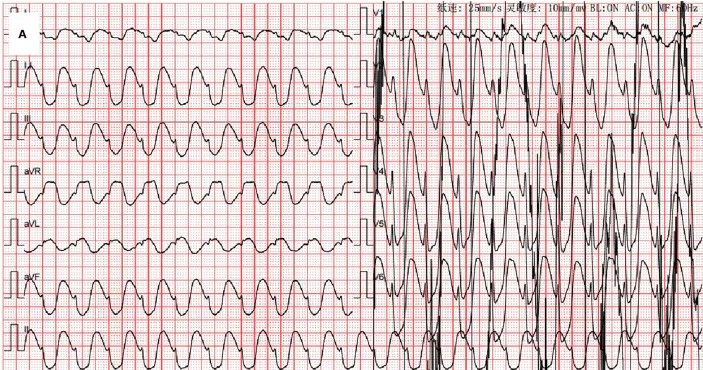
Sequential imaging evaluations performed on Day 0. (A) The electrocardiogram on admission indicates ventricular tachycardia.
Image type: electrography (ekg)